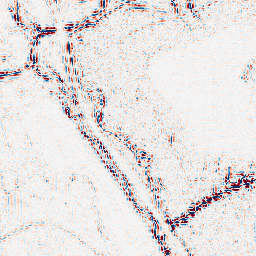
Category: wavelet
Decomposition family: wavelet_biorthogonal
Decomposition parameters: wavelet: bior2.4
level: 2
Upsampling method: sinc_blackman
Upsampling parameters: scale: 2
kernel_size: 8
Upsampling scale: 2